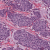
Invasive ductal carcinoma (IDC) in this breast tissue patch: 1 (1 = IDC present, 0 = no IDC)